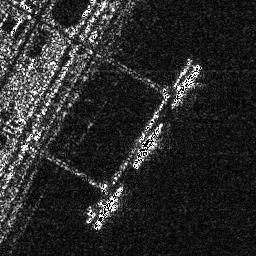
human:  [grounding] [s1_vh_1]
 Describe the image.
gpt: In the satellite image, there is  <ref>1 medium ship </ref> <box>[[35, 71, 48, 89, 0]]</box> located at bottom,  <ref>1 medium ship </ref> <box>[[51, 46, 64, 66, 0]]</box> located at center,  <ref>1 medium ship </ref> <box>[[65, 23, 78, 42, 0]]</box> located at right.